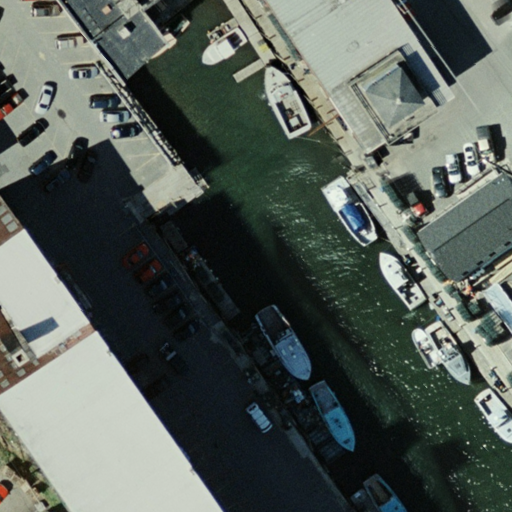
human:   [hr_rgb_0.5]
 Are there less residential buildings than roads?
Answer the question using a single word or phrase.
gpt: no

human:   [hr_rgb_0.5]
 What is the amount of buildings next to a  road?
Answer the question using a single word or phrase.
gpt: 4

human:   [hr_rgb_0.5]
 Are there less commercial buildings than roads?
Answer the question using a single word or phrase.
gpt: yes

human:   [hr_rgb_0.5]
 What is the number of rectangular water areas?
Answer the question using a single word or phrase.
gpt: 0

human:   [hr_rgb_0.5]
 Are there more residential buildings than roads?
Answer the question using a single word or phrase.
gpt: yes

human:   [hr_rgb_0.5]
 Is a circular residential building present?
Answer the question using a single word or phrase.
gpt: no

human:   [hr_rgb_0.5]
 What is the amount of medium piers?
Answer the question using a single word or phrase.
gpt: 0

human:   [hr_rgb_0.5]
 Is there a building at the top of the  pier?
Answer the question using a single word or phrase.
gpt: no

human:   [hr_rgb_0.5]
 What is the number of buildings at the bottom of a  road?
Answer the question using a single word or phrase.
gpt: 2

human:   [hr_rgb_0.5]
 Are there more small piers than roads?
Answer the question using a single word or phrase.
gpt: no

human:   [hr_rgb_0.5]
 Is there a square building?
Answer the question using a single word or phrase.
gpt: no

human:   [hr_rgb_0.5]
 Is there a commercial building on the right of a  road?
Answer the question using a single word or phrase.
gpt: no

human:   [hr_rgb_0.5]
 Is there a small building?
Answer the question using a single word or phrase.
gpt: no

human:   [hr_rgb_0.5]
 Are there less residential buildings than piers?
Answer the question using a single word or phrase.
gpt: no

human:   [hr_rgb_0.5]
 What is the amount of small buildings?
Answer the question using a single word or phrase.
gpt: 0

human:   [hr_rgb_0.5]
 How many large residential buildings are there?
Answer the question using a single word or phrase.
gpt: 1

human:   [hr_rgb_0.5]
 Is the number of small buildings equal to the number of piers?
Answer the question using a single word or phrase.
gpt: no

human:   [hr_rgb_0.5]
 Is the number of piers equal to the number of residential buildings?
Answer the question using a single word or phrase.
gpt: no

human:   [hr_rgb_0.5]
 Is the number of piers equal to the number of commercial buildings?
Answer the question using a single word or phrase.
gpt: no

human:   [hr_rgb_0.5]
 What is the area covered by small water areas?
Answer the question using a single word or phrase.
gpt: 0m2

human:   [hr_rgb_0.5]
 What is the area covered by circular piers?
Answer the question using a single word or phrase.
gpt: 0m2

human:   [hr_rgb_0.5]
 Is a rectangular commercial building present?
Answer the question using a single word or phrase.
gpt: no

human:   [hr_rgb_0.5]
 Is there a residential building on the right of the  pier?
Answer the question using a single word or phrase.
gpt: yes

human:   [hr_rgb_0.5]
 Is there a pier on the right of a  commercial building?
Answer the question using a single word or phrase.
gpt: no

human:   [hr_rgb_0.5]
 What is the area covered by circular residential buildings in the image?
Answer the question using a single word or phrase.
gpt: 0m2

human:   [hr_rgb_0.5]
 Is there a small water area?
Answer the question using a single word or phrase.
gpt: no

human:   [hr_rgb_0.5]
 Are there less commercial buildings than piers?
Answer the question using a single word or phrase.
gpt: yes

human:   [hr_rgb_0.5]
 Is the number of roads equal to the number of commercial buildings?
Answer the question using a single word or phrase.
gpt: no

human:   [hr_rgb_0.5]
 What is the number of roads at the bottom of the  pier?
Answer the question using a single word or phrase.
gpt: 2

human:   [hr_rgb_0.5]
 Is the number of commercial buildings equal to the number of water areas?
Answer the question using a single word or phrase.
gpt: yes

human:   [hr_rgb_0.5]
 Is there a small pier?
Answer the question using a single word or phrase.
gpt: yes

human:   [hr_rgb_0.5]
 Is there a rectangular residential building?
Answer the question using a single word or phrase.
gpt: yes

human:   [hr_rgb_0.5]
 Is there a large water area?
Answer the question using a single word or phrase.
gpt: no

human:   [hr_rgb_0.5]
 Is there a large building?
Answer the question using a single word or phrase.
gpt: yes

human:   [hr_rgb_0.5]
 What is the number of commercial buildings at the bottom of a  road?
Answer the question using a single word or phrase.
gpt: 0

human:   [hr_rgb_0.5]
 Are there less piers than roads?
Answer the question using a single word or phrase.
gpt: yes